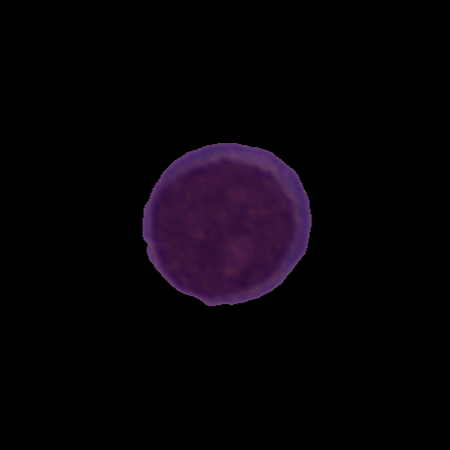
Label: healthy